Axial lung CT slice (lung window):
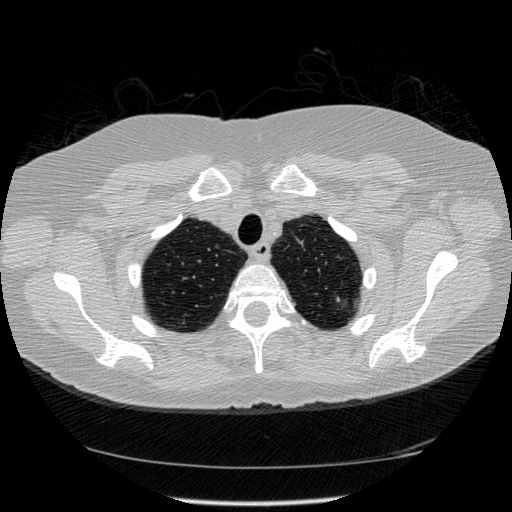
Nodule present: no